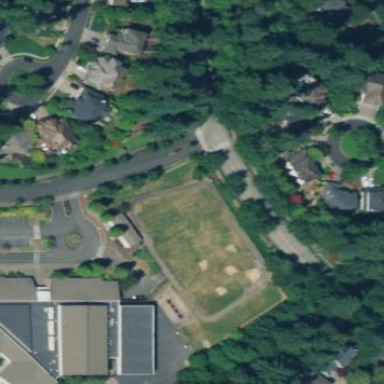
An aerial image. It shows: Grass pitch used for soccer or baseball.